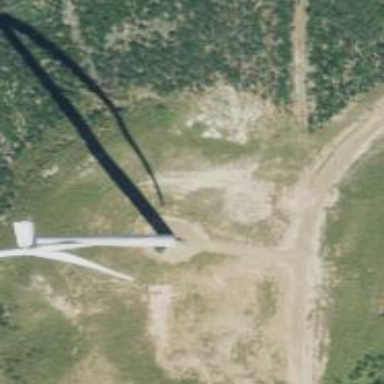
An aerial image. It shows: Wind generator in the form of horizontal axis wind turbine.